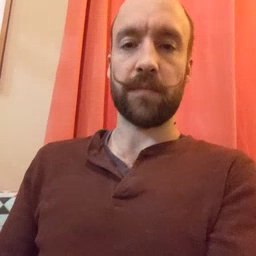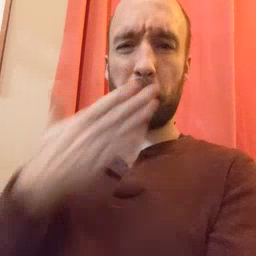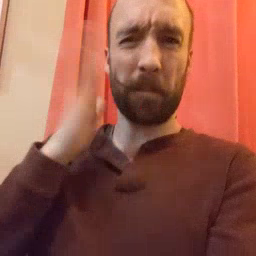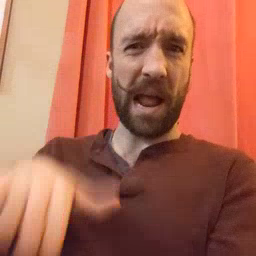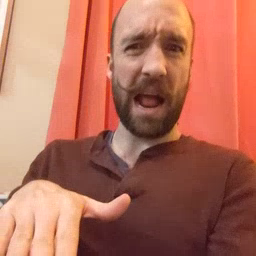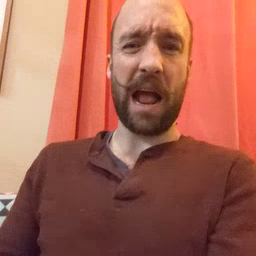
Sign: bad